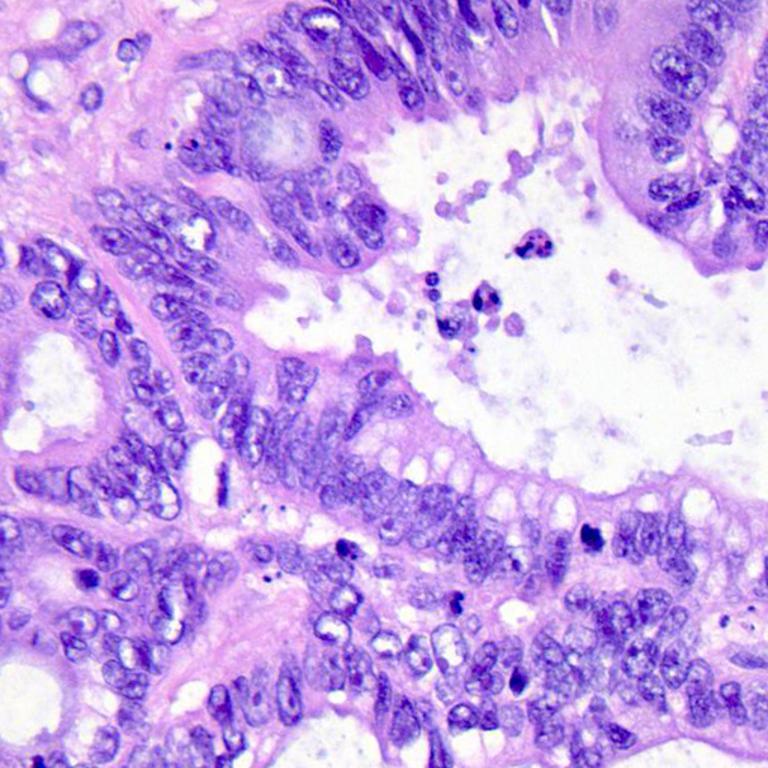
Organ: colon
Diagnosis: adenocarcinomas